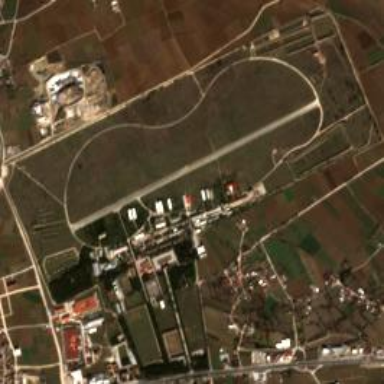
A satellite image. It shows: Military airfield located within larger aerodrome area.